Aerial crown-view tile of a tropical tree (Barro Colorado Island, Panama), acquired 20240918:
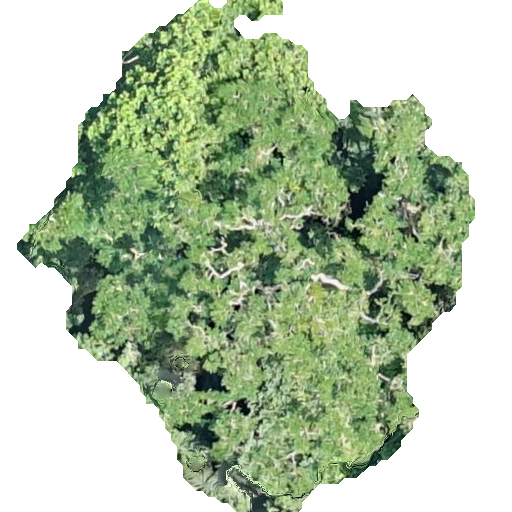
Species: Simarouba amara
GBIF accepted scientific name: Simarouba amara
Crown area: 227.273 m²